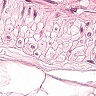
Metastatic tissue present: no